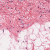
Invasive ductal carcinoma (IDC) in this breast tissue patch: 0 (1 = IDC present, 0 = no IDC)